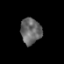
Tissue: prostate
Cell type: T cells
Senescence score: 0.3537
Nuclear area (px): 524
Mean DAPI intensity: 103.54